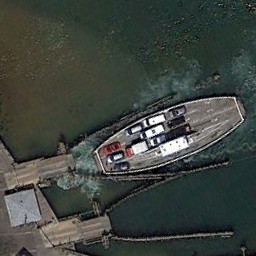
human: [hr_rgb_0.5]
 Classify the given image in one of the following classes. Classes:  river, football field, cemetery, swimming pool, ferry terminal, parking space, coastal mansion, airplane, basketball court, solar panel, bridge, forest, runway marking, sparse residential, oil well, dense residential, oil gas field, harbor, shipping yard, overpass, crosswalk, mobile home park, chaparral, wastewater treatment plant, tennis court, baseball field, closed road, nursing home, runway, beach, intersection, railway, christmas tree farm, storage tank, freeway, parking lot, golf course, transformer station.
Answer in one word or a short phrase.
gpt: ferry terminal